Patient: sex F, age 35
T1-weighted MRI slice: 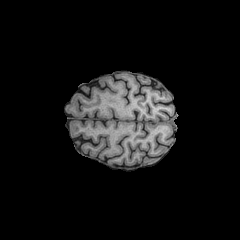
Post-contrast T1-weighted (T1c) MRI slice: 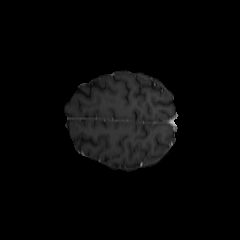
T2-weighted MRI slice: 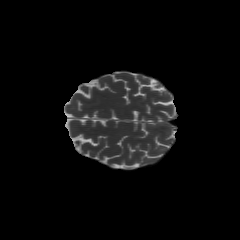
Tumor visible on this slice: yes
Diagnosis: Astrocytoma, IDH-mutant
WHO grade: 2